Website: apple
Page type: customer-info-address
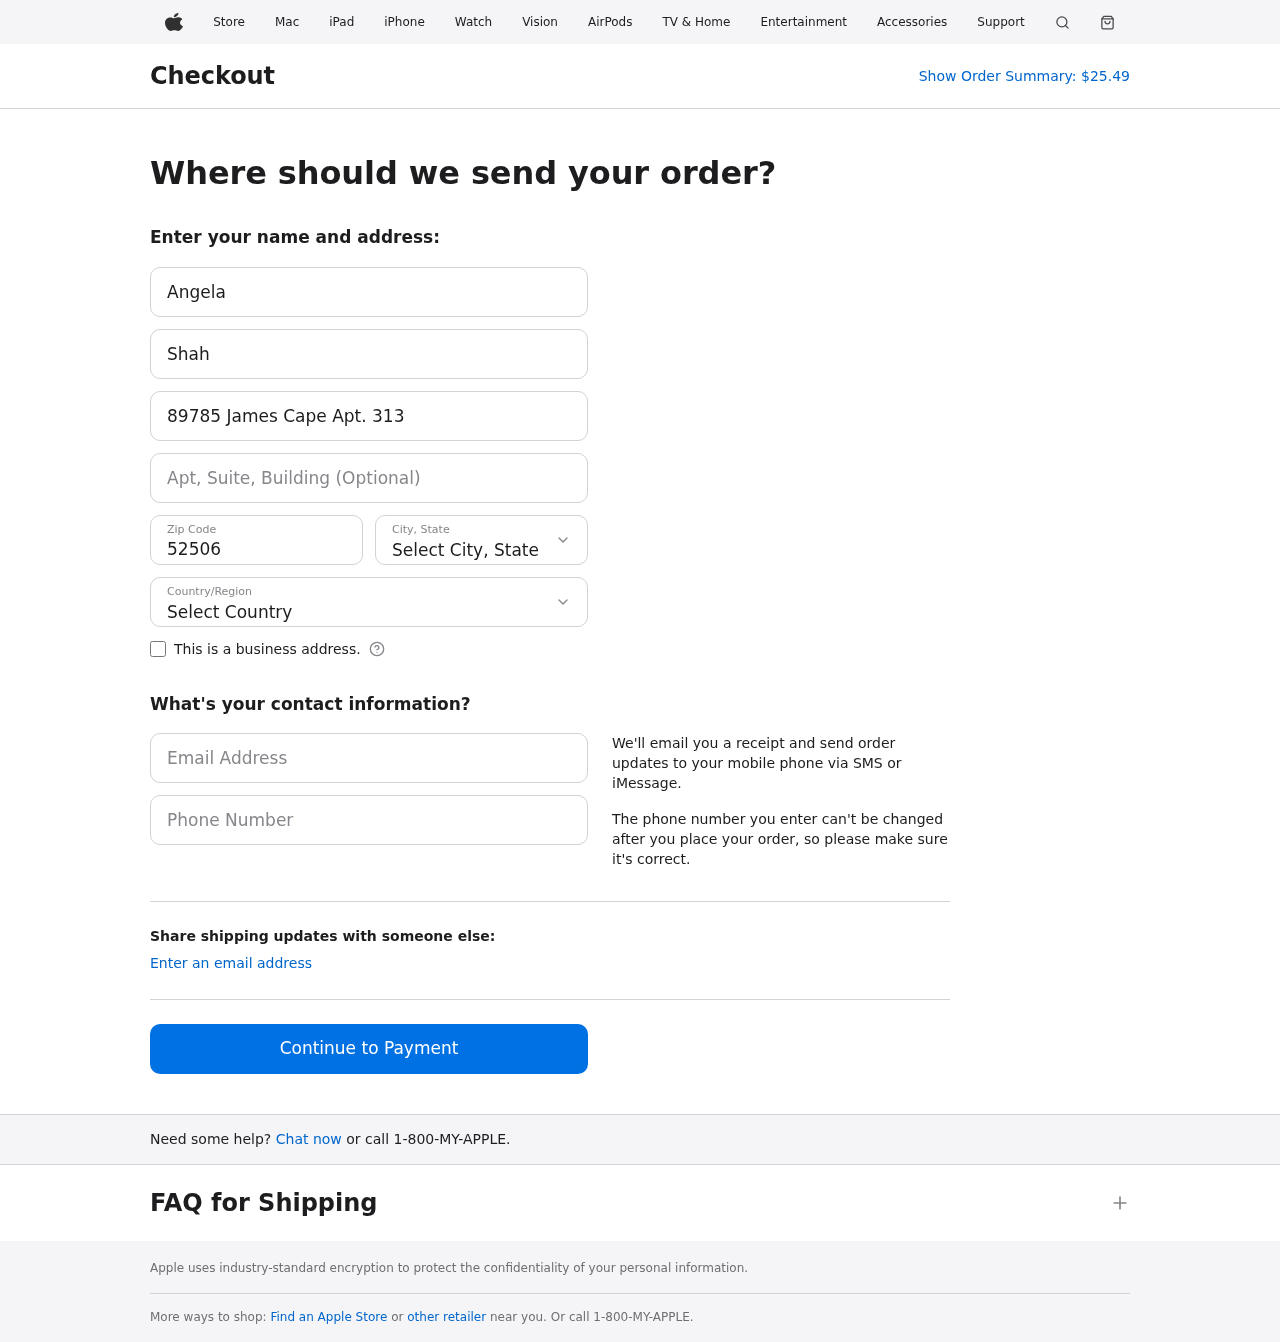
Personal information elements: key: PII_CITY_STATE
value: North James, PR
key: PII_COUNTRY
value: United States
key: PII_EMAIL
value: angela_shah@yahoo.com
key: PII_FIRSTNAME
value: Angela
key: PII_LASTNAME
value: Shah
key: PII_PHONE
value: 3277639147
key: PII_POSTCODE
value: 52506
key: PII_STREET
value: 89785 James Cape Apt. 313
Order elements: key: ORDER_TOTAL
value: $25.49